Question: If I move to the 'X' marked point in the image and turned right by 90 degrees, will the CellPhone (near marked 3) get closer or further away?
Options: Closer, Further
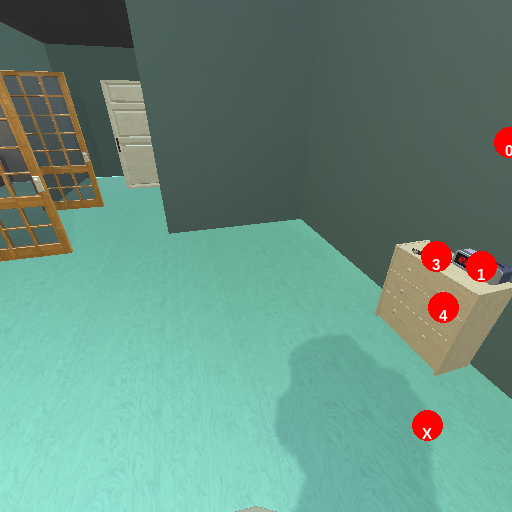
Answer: Closer